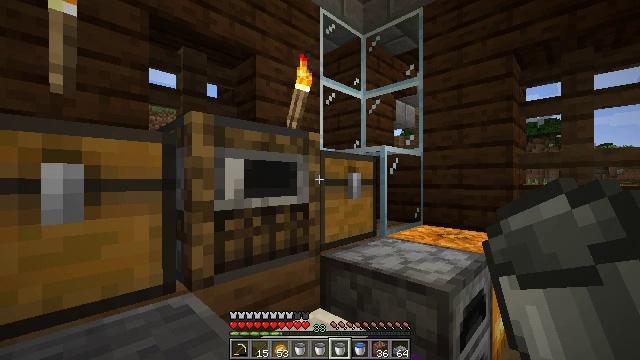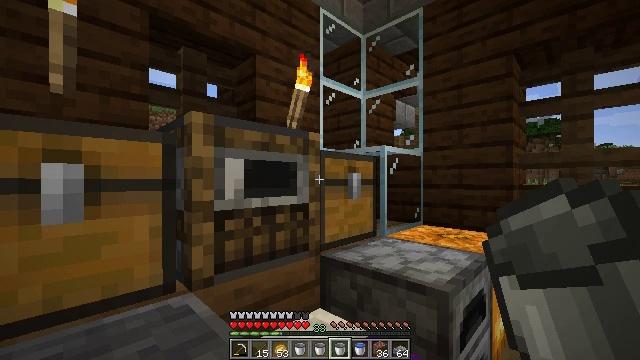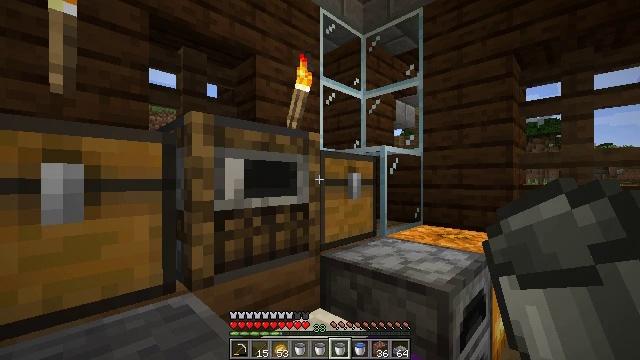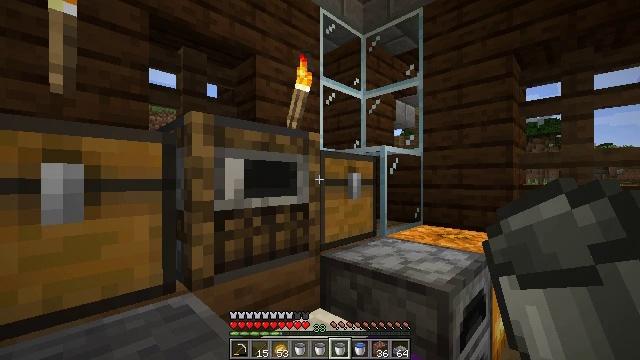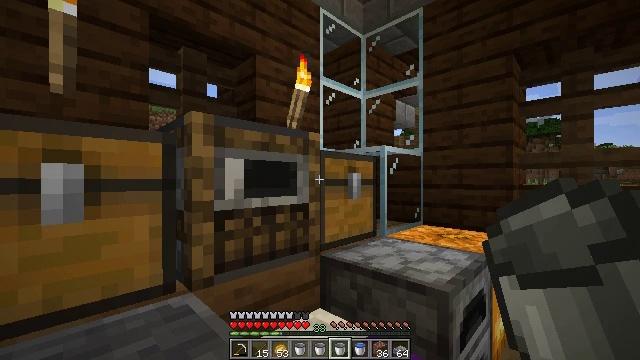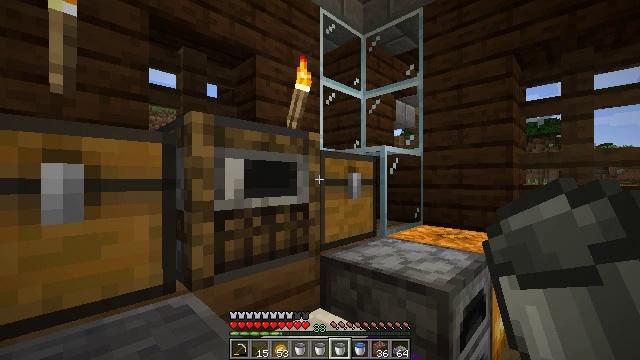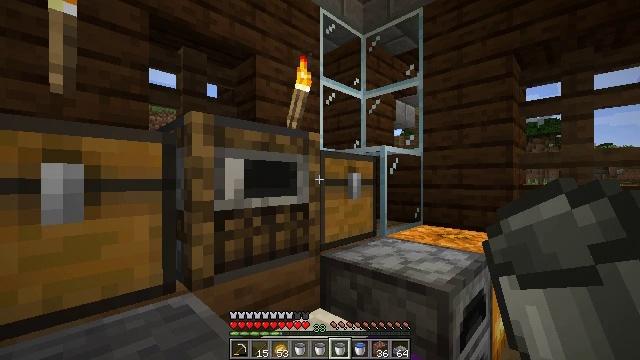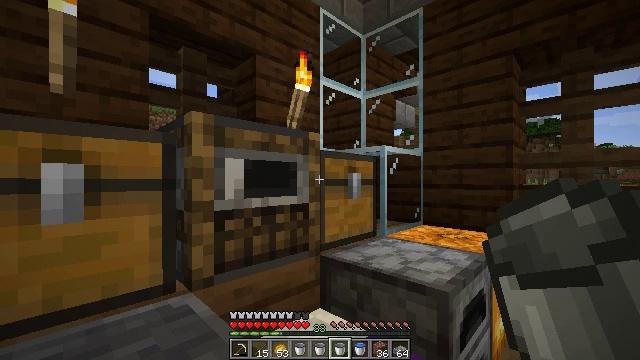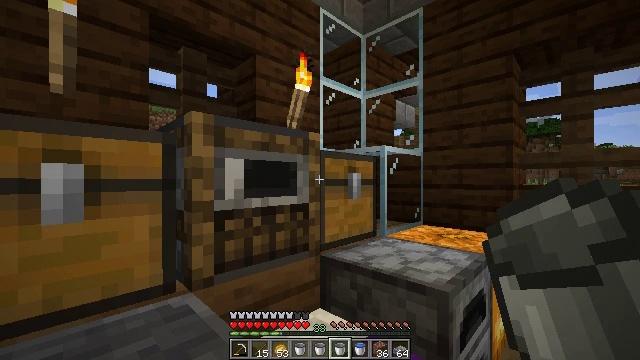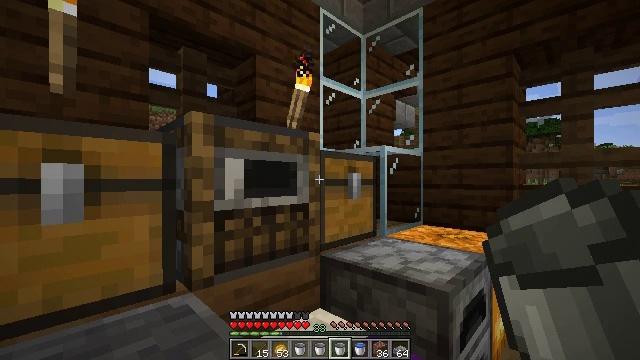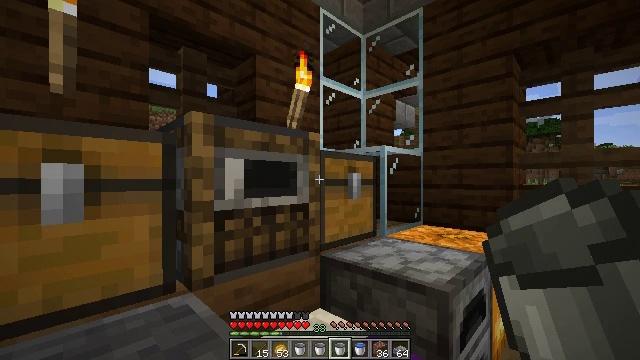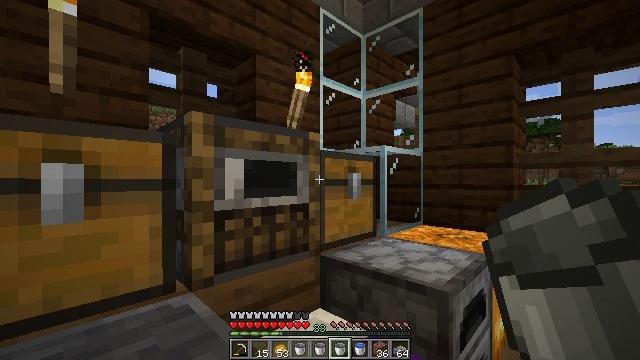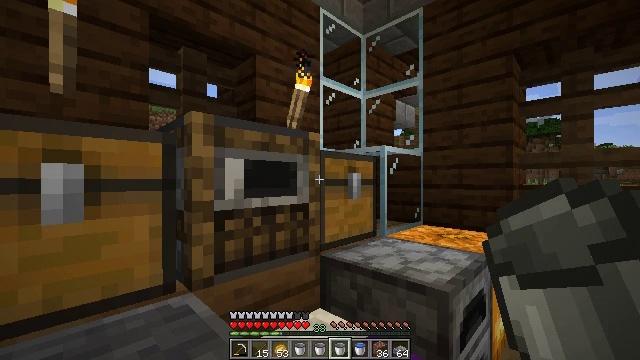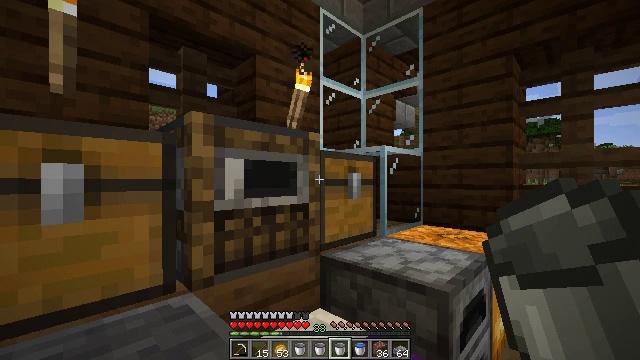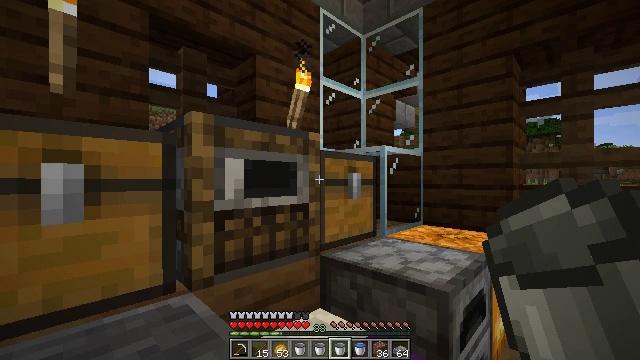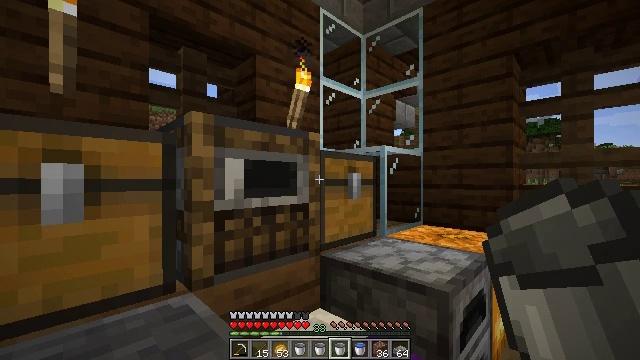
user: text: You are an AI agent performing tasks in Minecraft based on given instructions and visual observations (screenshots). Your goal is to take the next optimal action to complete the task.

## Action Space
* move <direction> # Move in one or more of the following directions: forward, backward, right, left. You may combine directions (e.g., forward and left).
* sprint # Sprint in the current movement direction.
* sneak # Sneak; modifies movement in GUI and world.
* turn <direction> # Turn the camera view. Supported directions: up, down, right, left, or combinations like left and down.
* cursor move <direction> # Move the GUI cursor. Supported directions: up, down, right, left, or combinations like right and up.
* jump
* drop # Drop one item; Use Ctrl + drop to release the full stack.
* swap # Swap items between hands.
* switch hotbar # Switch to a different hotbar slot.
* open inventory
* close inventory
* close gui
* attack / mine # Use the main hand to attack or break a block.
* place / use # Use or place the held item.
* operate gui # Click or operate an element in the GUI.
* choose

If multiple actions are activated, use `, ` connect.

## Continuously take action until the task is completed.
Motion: motion action
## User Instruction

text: Collect spruce leaves for landscaping.
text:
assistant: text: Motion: no_op
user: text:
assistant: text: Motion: no_op
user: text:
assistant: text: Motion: no_op
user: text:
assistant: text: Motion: no_op
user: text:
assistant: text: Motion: no_op
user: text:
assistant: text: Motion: no_op
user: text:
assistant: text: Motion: no_op
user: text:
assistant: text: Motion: no_op
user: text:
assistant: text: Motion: no_op
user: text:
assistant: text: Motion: no_op
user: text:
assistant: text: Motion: no_op
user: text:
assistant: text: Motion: no_op
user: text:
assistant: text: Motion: no_op
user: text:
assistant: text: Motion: no_op
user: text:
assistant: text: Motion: no_op
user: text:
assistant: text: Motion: no_op
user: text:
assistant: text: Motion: no_op
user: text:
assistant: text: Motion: no_op
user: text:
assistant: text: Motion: no_op
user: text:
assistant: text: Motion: no_op
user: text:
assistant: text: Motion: no_op
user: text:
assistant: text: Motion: no_op
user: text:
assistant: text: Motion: no_op
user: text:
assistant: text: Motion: no_op
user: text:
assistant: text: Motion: no_op
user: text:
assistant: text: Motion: no_op
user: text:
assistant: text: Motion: no_op
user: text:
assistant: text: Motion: no_op
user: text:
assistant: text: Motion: no_op
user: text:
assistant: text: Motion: no_op